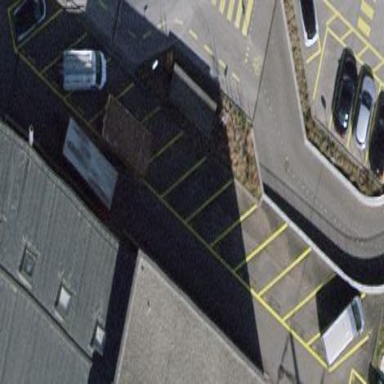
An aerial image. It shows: Street side parking area.